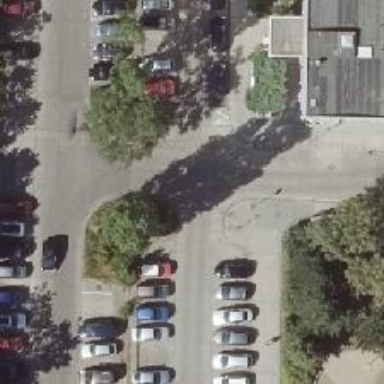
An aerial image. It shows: Parking aisle with concrete surface.